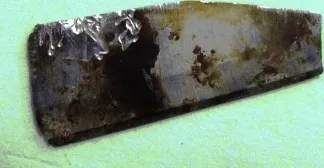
Showing the immediate postoperative results.
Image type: medical_photograph (skin_photograph)